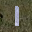
Label: 1